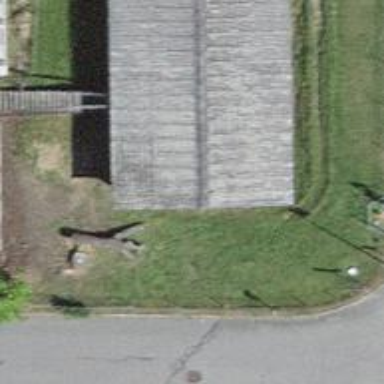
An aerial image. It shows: Hangar.